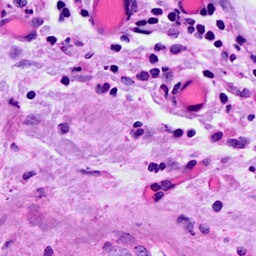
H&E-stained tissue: Breast